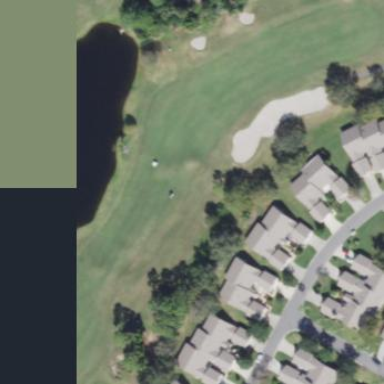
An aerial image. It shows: Golf fairway surrounded by grass.